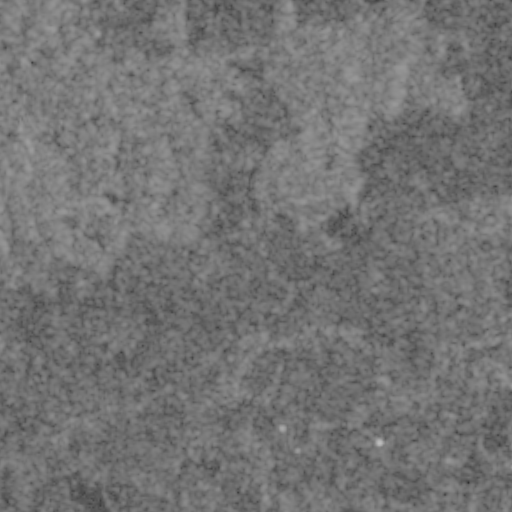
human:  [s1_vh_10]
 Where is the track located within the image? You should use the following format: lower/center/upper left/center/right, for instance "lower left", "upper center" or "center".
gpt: The track is located in the lower right of the image.
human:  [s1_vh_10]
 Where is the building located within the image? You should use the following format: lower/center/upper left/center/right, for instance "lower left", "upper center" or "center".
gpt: There is no building in the image.

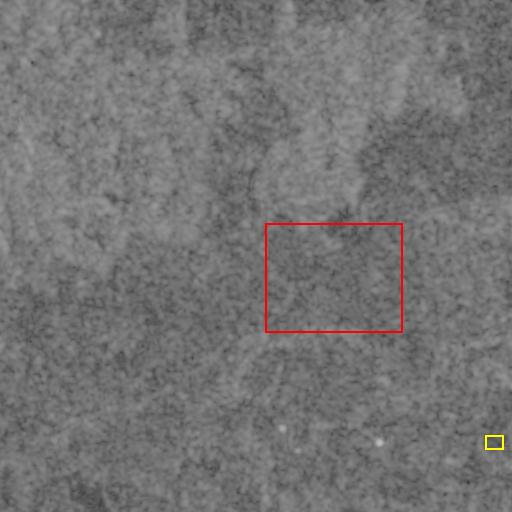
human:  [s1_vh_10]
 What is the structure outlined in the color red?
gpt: The structure outlined in red is a crop field.
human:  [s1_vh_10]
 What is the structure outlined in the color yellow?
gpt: The structure outlined in yellow is a park.
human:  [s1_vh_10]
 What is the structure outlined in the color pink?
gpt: There is no pink outline.